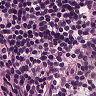
Metastatic tissue present: no